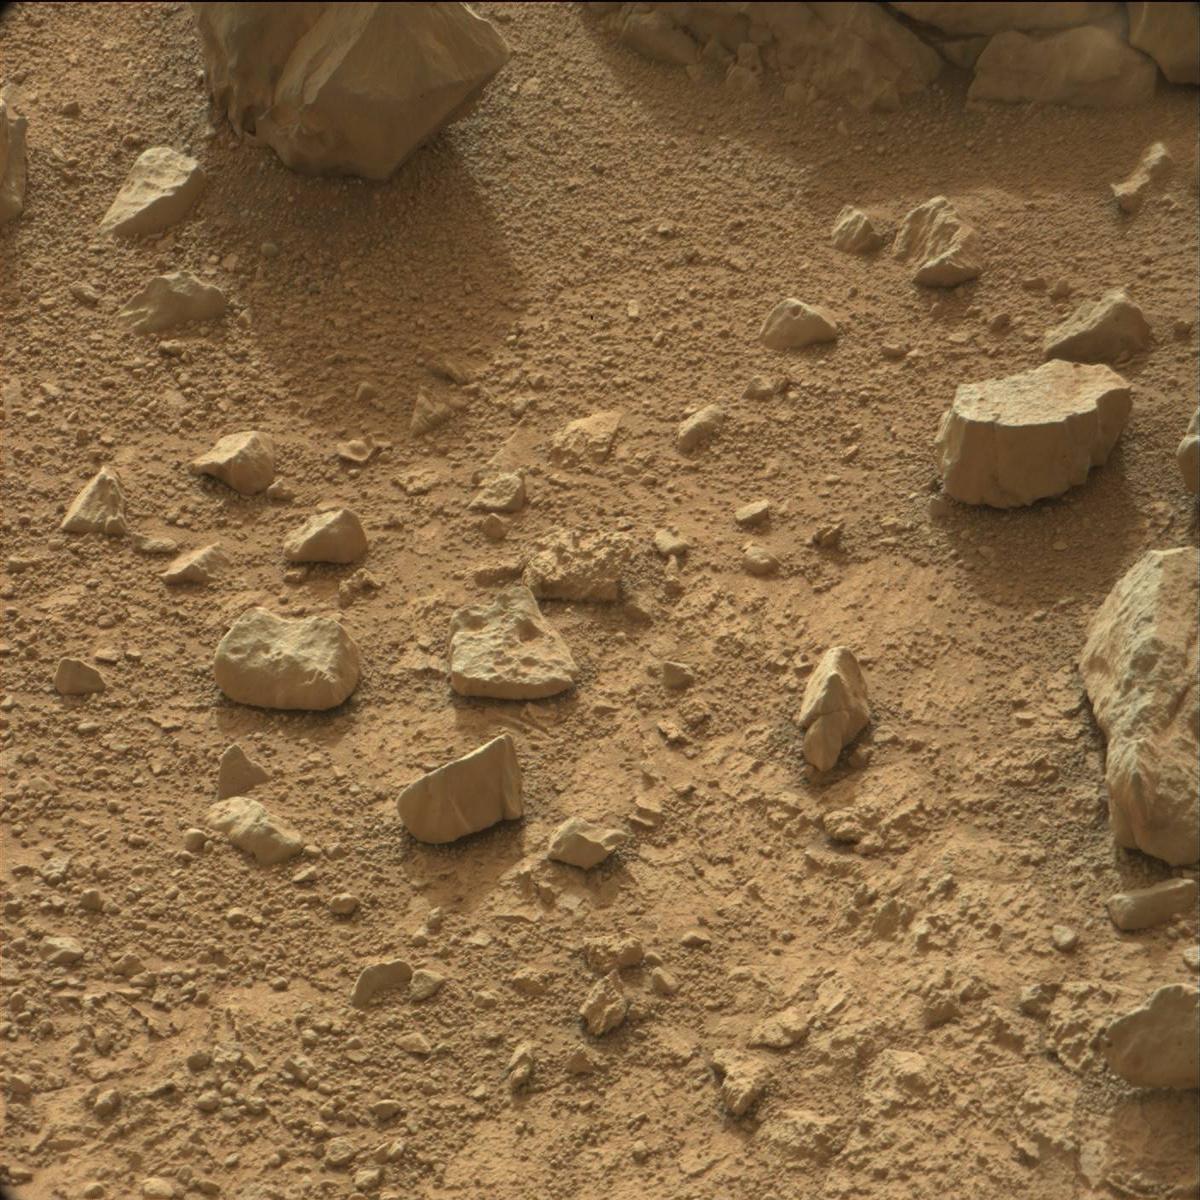
Terrain classes present: Bedrock, Rock, Sand / Soil